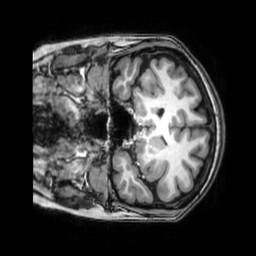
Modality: T1w
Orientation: coronal
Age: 44
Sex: female
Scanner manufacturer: philips
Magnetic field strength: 3 T
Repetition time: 0.008113 s
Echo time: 0.003709 s